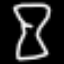
Label: hourglass